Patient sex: M
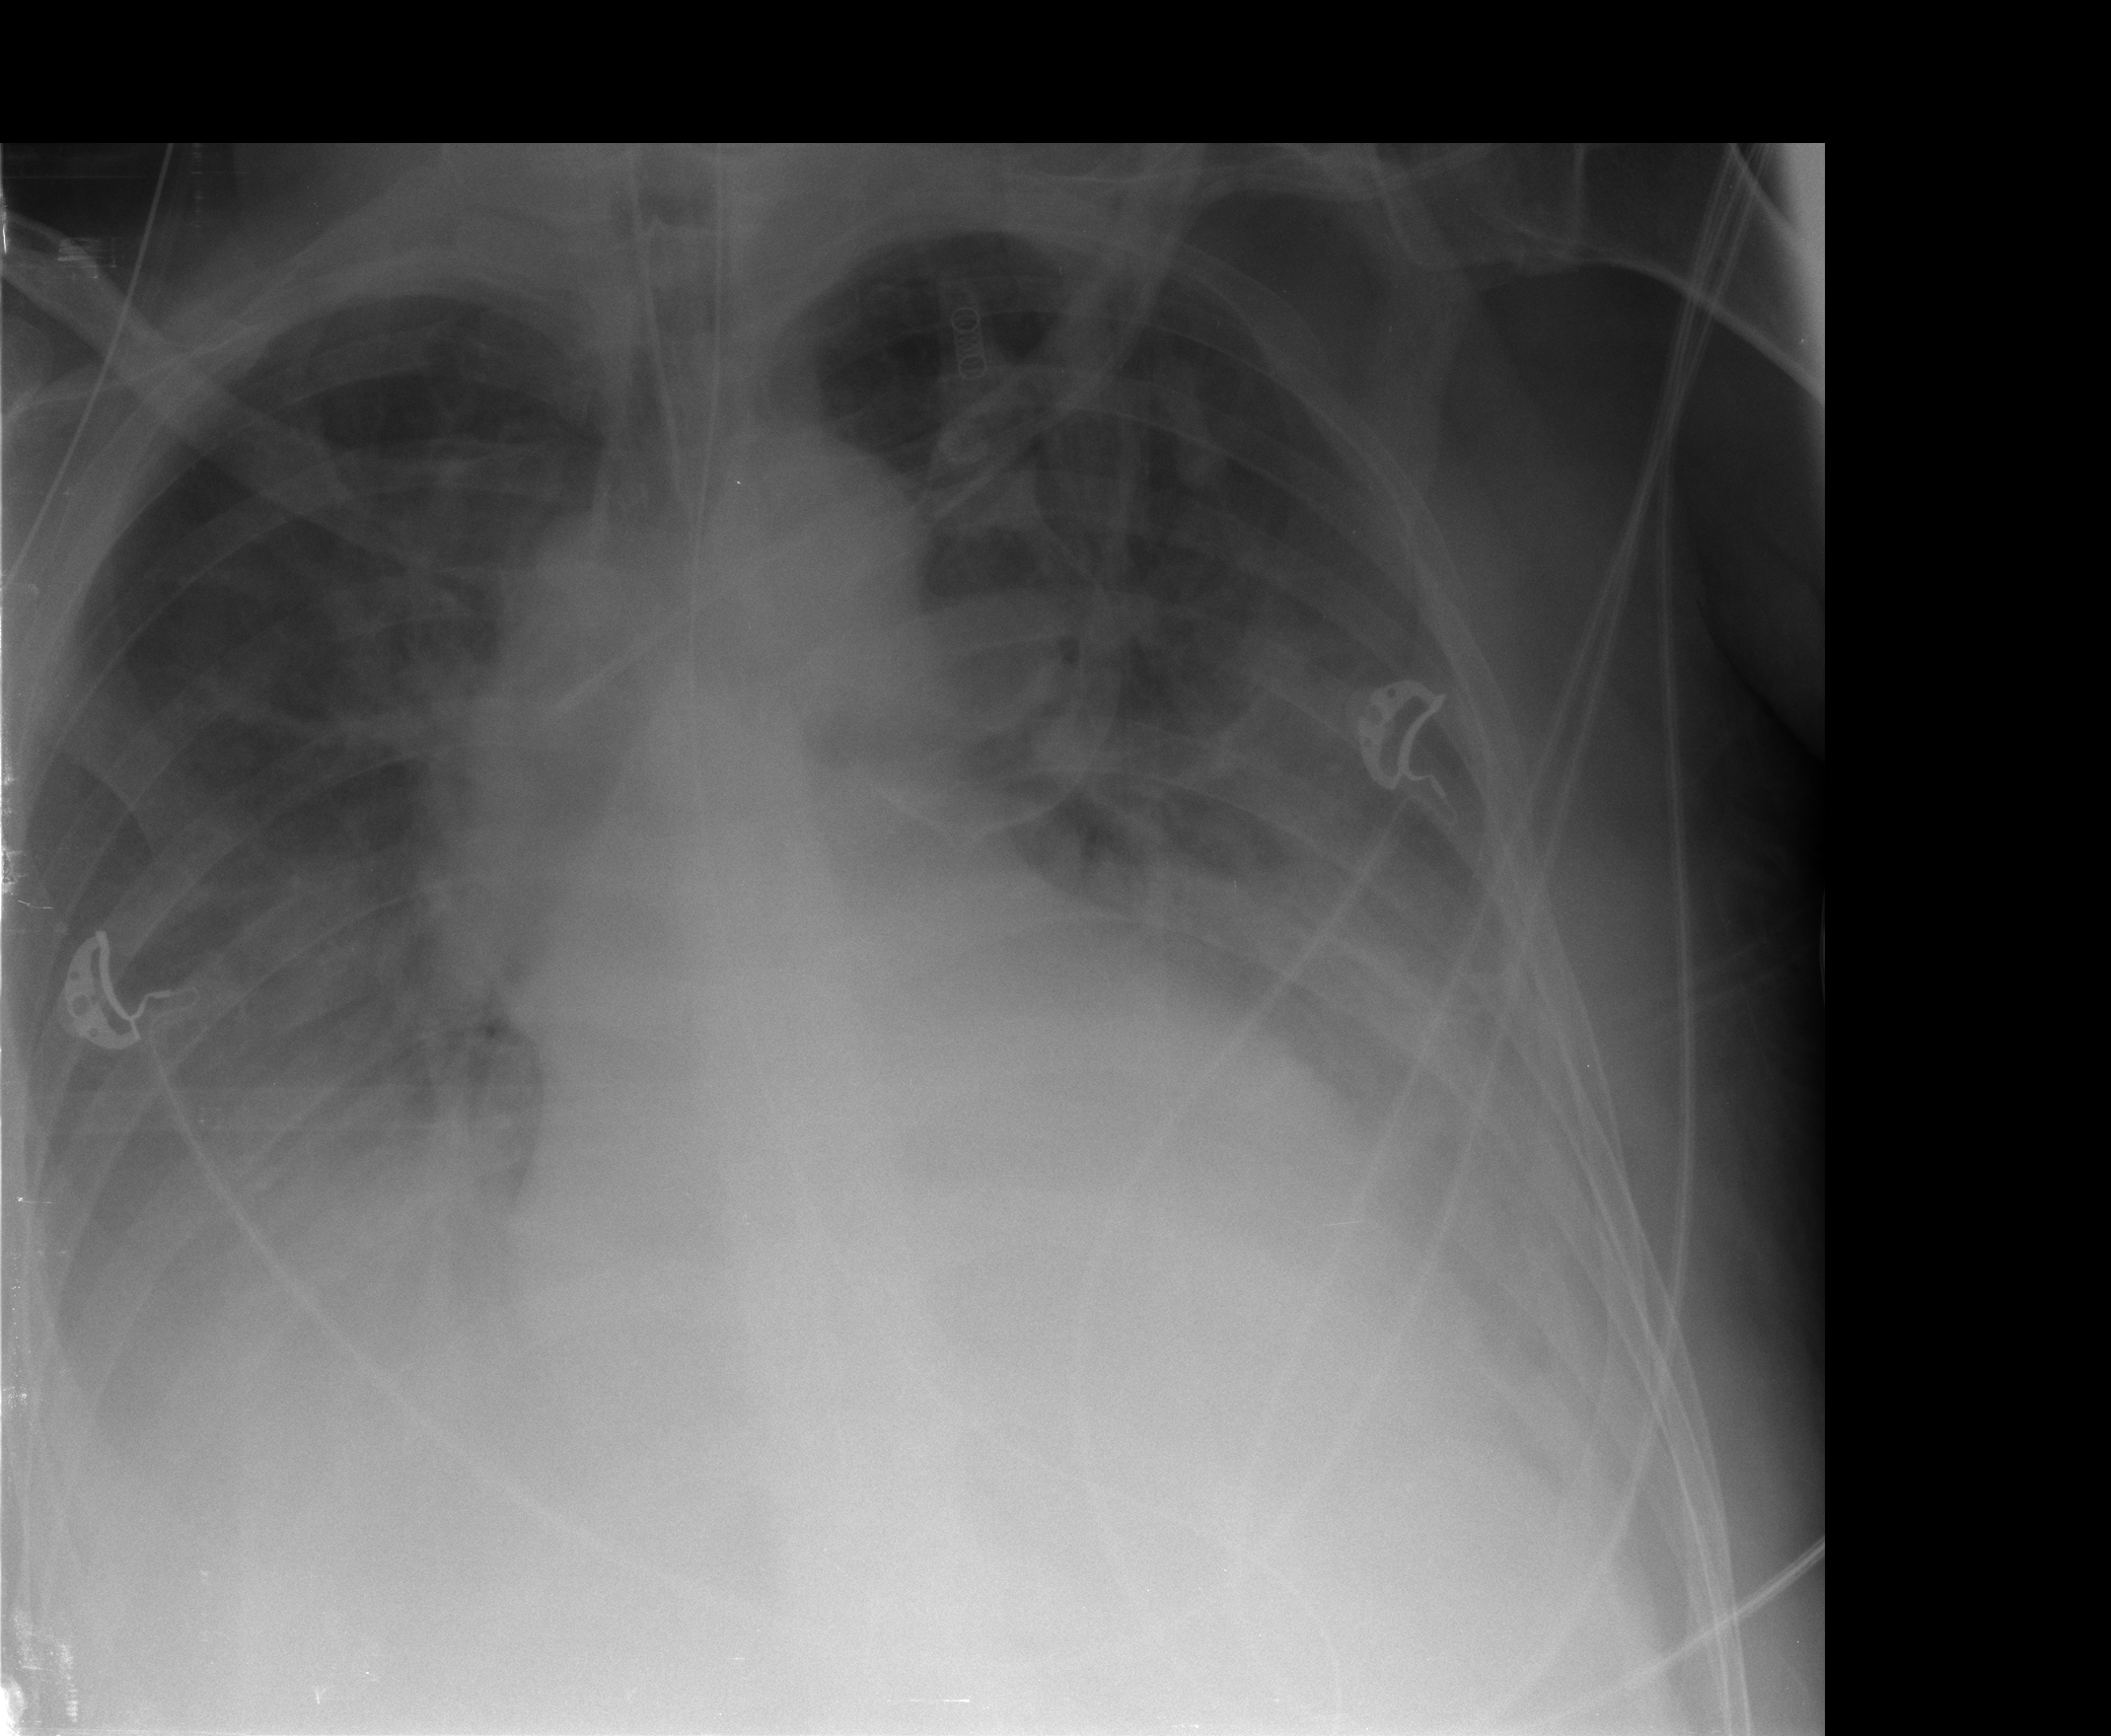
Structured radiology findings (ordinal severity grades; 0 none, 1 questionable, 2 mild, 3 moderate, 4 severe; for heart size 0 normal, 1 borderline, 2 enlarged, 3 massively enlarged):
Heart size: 0
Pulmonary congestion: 0
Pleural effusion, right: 3
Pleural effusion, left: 3
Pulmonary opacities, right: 1
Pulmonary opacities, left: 1
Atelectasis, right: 3
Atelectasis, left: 3